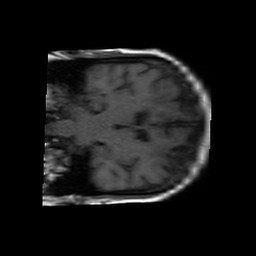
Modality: T1w
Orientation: coronal
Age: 55
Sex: female
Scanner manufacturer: philips
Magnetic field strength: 1.5 T
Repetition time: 0.375 s
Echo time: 0.011 s